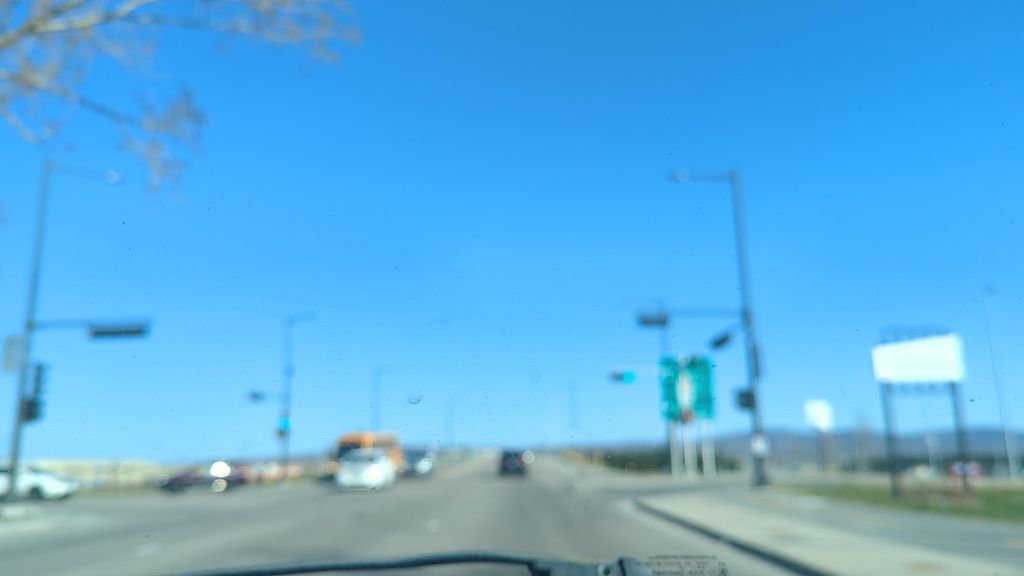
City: quebec_city